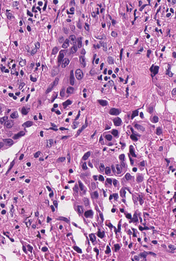
Tumor epithelial tissue: yes
Tumor-associated stroma tissue: yes
Normal tissue: no